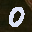
Label: 0